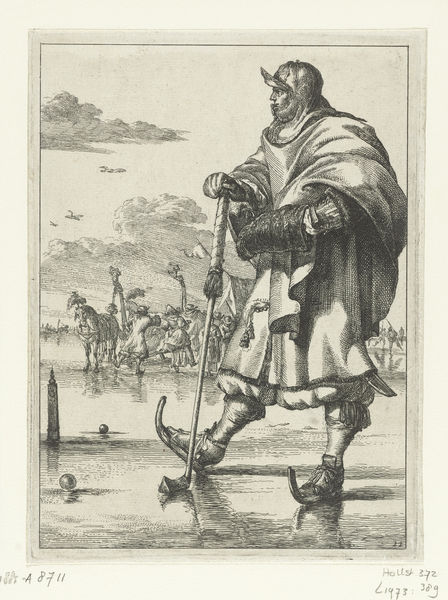
Titel: Kolfspeler op het ijs uit de serie Figures à la mode
Künstler: Romeyn de Hooghe
Standort: Amsterdam
Institution: Rijksmuseum
Schlagwörter: himmel, mann, umhang, wolken, eis, ball, holland, gewand, mantel, pferd, pferde, stock, glatt, schwarzweiss, stich, soldat, kugel, helm, schläger, muff, überschwemmung, spielbein, standbein, kupferstich, kufen, schlittschuhe, eislauf, schlittschuhläufer, stahlstich, hockey, moorbrenner